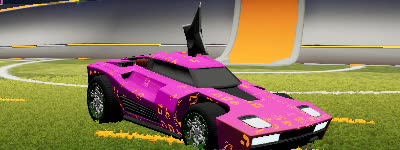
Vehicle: breakout